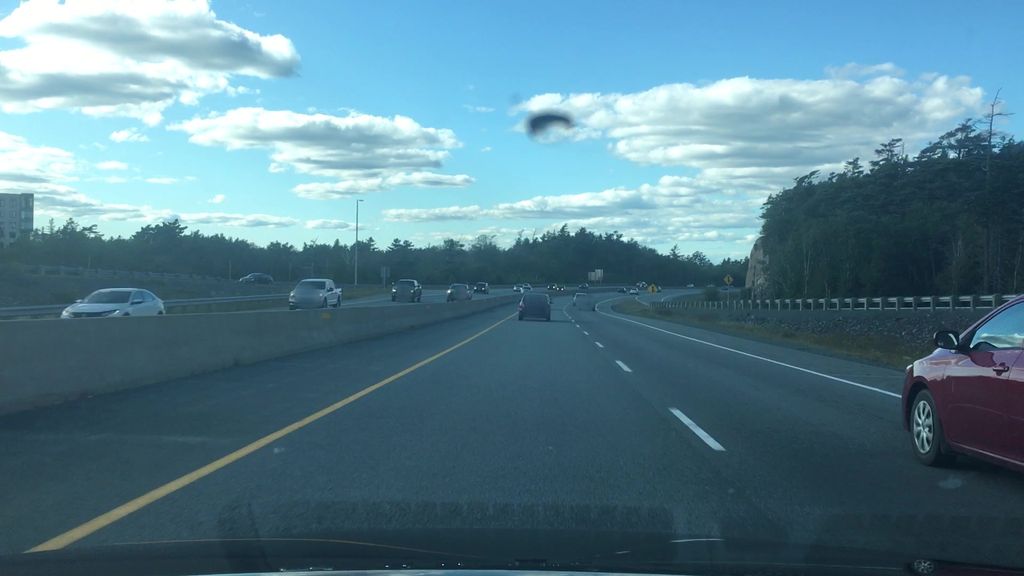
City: halifax